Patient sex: F
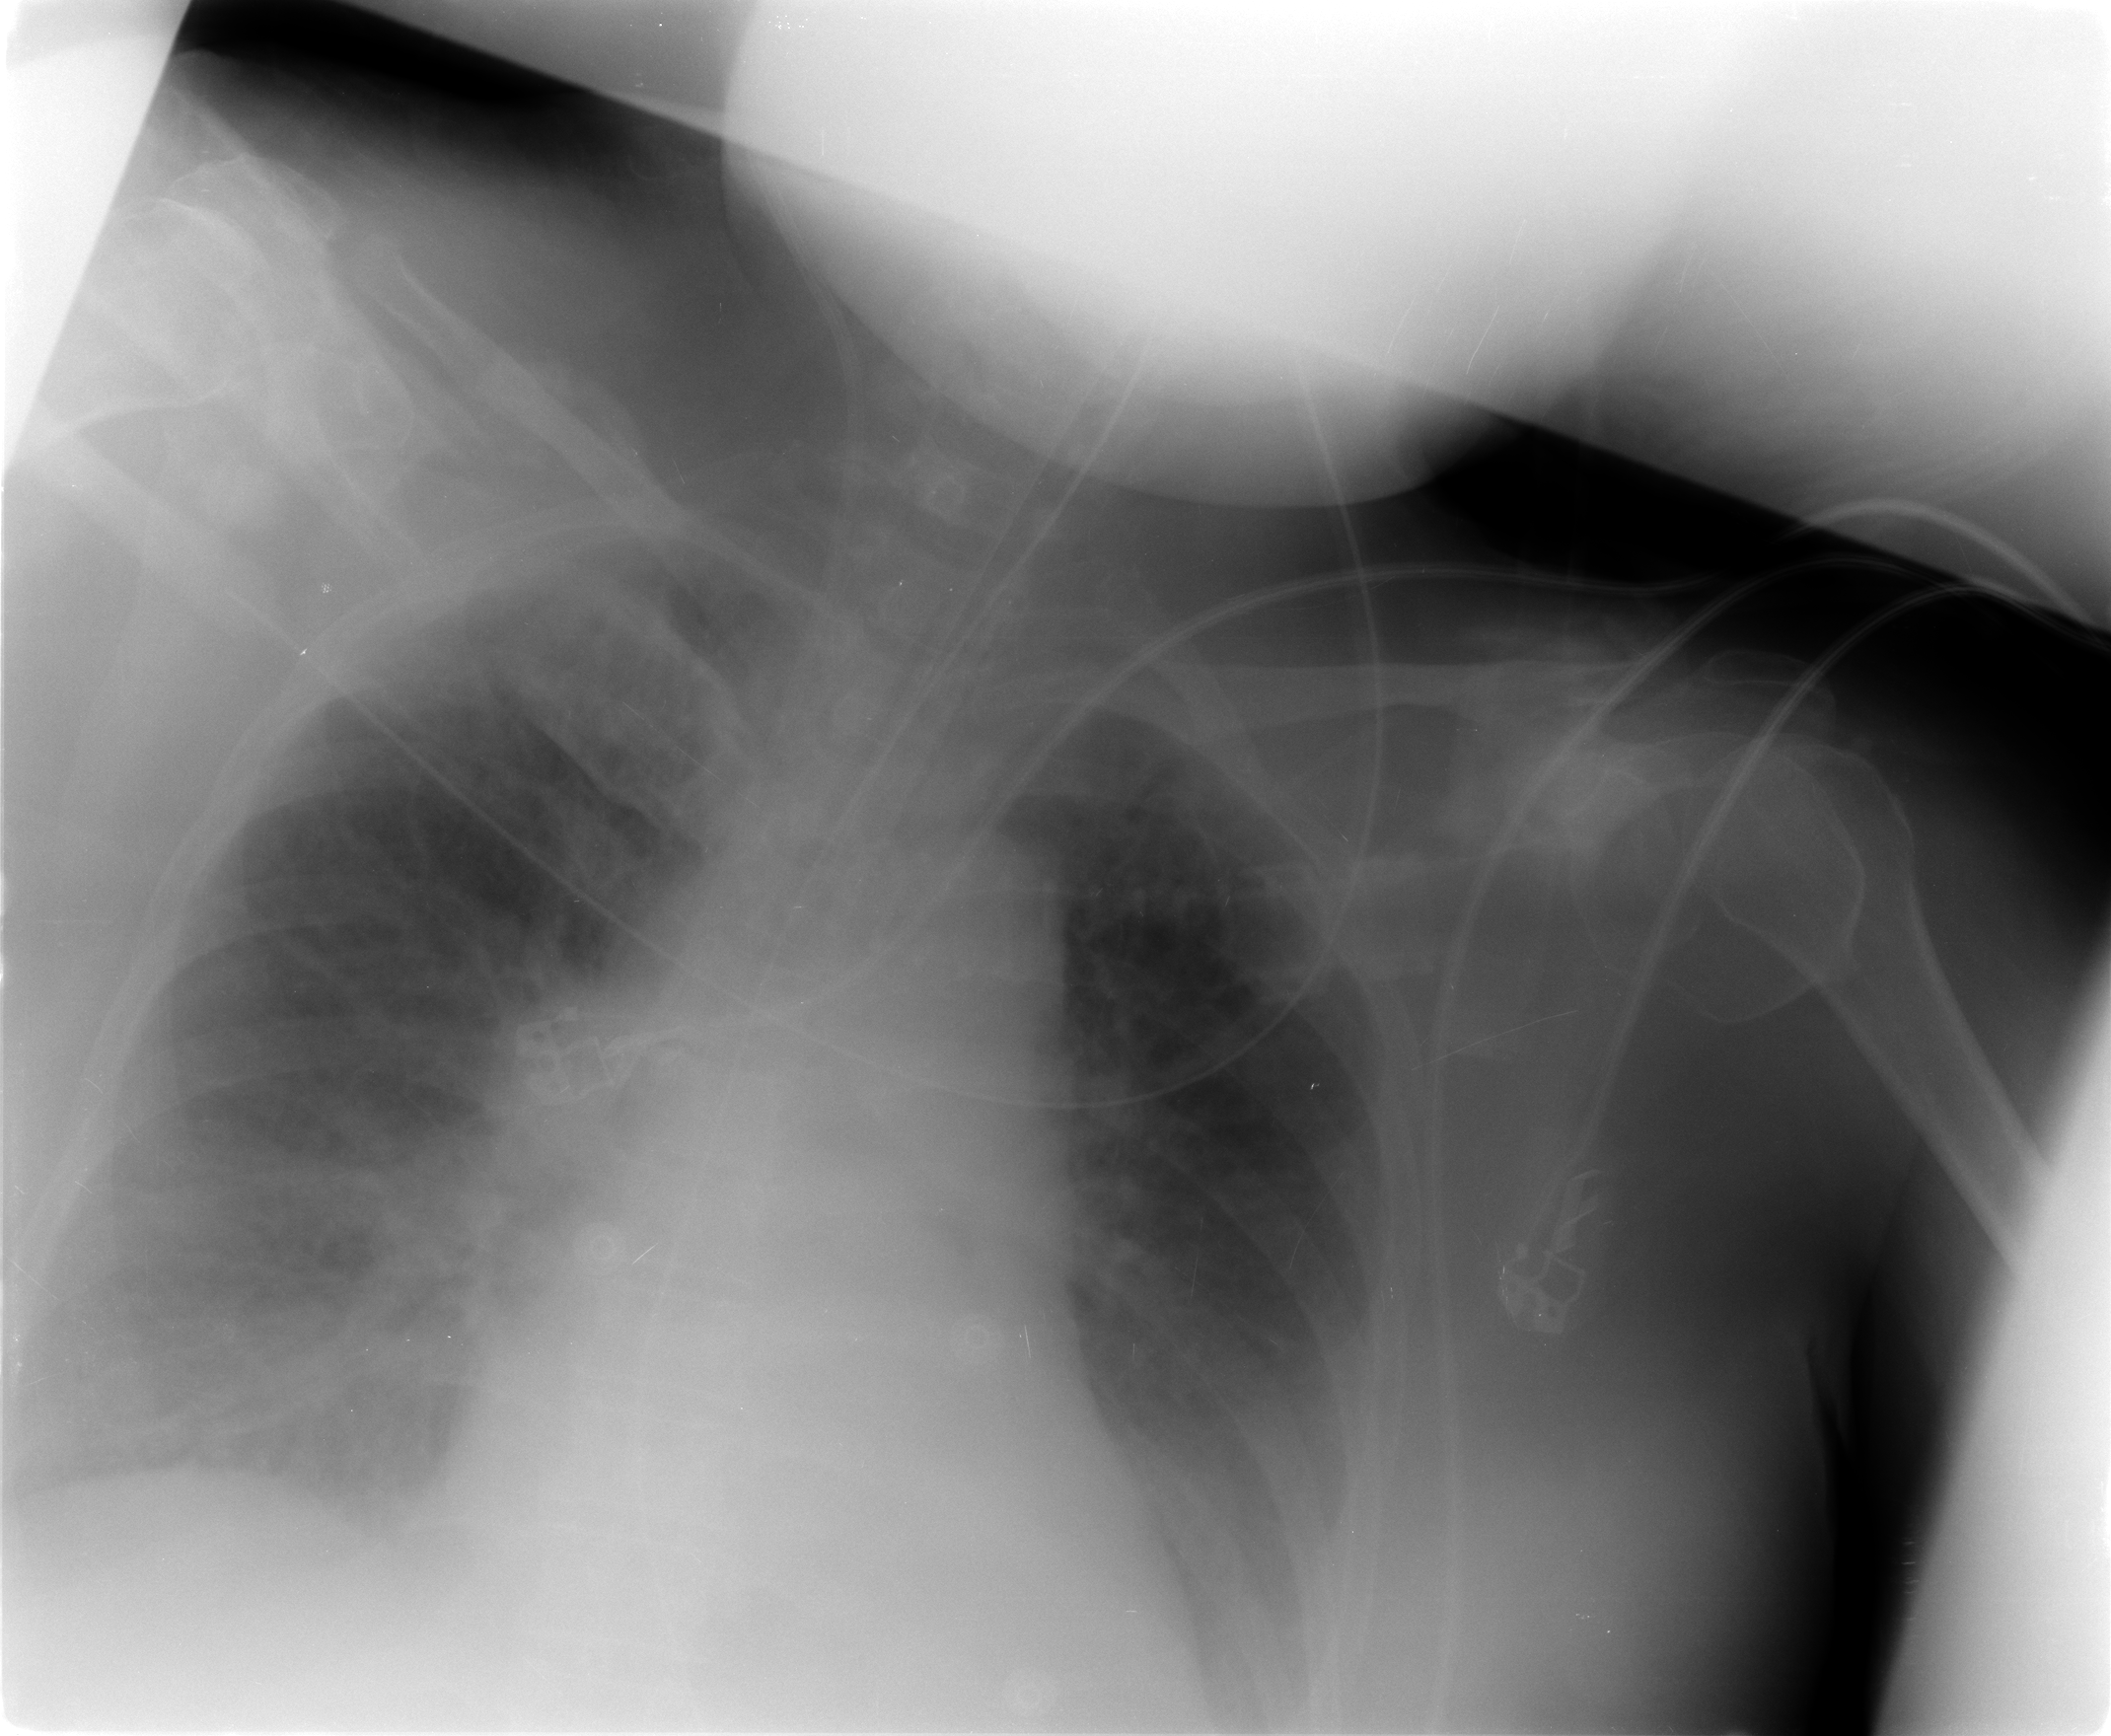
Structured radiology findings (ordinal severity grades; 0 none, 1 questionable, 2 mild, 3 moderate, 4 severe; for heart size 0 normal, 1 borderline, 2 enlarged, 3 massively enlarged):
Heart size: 0
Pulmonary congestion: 3
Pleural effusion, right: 2
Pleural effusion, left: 2
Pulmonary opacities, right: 0
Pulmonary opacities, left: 0
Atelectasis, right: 2
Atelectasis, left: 2